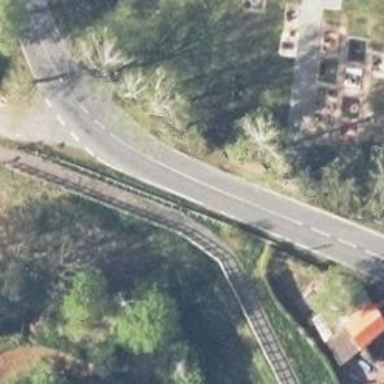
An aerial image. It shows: Secondary road with asphalt surface.